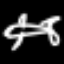
Label: airplane